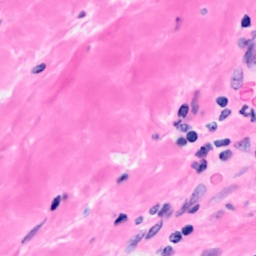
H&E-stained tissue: Breast